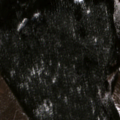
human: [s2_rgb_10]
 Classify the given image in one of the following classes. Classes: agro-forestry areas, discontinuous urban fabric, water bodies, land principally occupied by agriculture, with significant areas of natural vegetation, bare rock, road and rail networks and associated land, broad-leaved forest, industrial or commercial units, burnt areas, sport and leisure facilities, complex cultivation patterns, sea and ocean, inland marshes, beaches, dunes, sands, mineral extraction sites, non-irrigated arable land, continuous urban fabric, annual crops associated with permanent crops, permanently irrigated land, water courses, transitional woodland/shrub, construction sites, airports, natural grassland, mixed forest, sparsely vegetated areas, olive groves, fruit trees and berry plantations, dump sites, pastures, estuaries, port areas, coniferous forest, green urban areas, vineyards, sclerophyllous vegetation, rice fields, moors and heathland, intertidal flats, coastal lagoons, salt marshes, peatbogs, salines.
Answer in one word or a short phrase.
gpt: coniferous forest, mixed forest, transitional woodland/shrub